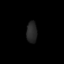
Tissue: lung
Cell type: Epithelial cells
Senescence score: 0.6109
Nuclear area (px): 216
Mean DAPI intensity: 38.736